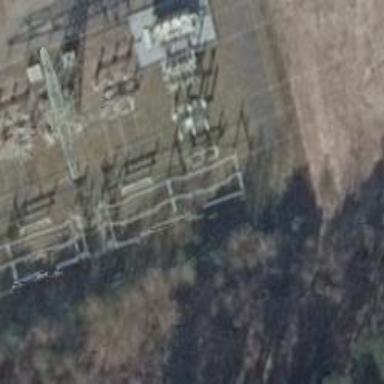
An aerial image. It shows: Power line with three cables.